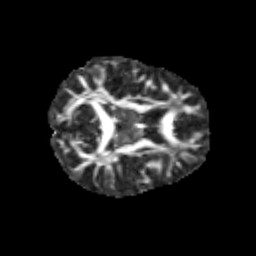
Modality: FA
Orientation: axial
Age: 9
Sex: female
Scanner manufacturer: siemens
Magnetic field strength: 3 T
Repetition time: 3.8 s
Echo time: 0.07 s